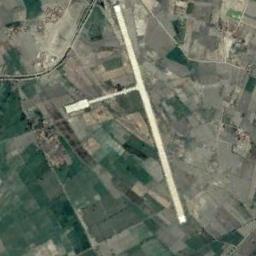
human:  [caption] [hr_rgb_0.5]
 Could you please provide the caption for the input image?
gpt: A runway at the airport is surrounded by a brown and green farmland .

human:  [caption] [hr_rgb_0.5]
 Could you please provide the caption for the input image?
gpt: This airport has only one runway, And its color is white .

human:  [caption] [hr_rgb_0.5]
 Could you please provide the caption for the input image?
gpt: An airport with two runways perpendicular to each other on the farmland with different plants .

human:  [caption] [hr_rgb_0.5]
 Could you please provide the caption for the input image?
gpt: There is an airport in the middle of the field .

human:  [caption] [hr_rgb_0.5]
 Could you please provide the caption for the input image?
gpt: There are two intersecting roads in the airport .